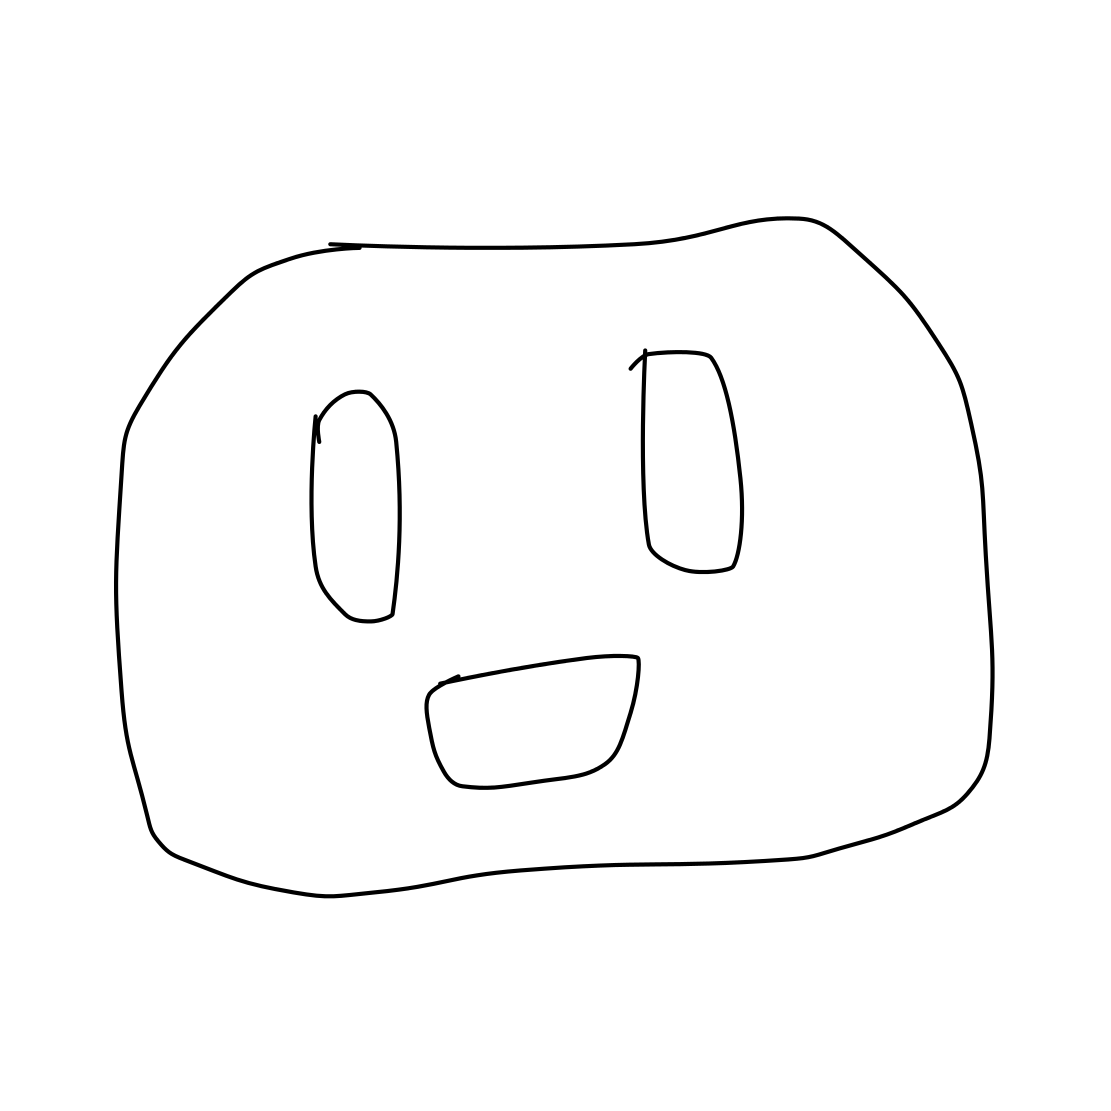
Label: power outlet